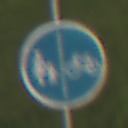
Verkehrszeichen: GetrennterRadUndGehwegRadwegRechts
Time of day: MorningAfternoon
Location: Outdoor (Nature)
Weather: PartlyCloudy
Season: NotSpecified
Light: Natural